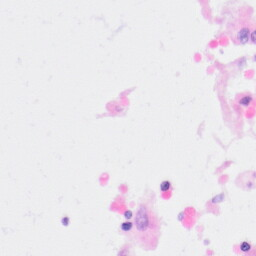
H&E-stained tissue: Kidney